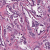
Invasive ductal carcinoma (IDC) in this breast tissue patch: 1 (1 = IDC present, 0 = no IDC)